Question: I have a XHTML page which on submission goes back to itself.The backing bean is session scoped. On the redirect to itself the page renders the h:dataable twice and gives me duplicate id error.I can visually see the table being rendered twice as well next to each other. I releaize that it has some thing to do with the fact that backing bean has a property of faces html table and on return it creates again but whats the solution.
Following is roughly derived from this <URL> from JavaBeat . Only main difference is that my backing bean is Session Scoped.
I also releaize that my question probably does not clears it enough but code should :) here it is
'''
import java.util.ArrayList;
import java.util.List;
import javax.faces.bean.ManagedBean;
import javax.faces.bean.SessionScoped;
import javax.faces.component.html.HtmlDataTable;
import javax.faces.event.ValueChangeEvent;
import com.example.common.web.bean.BaseBean;
@ManagedBean(name = "registrationBean")
@SessionScoped
public class RegisterationViewManagedBean extends BaseBean {
private String field;
private List<Employee> employees;
private Employee employee;
private HtmlDataTable htmlDataTable;
private List<Employee> list = new ArrayList();
public void setSelected(ValueChangeEvent event) {
employee = (Employee) htmlDataTable.getRowData();
list = new ArrayList<Employee>();
list.add(employee);
}
public List<Employee> getEmployees() {
return employees;
}
public void setEmployees(List<Employee> employees) {
this.employees = employees;
}
public HtmlDataTable getHtmlDataTable() {
return htmlDataTable;
}
public void setHtmlDataTable(HtmlDataTable htmlDataTable) {
this.htmlDataTable = htmlDataTable;
}
public Employee getEmployee() {
return employee;
}
public void setEmployee(Employee employee) {
this.employee = employee;
}
public String getField() {
return field;
}
public void setField(String field) {
this.field = field;
}
public String dataSubmit() {
for (Employee employee : this.list) {
System.out.println(employee.getCity());
System.out.println(employee.getName());
System.out.println(employee.getEmpNo());
}
return "success";
}
public String submit() {
this.employees = new ArrayList<Employee>();
Employee employee1 = new Employee();
employee1.setCity("Bangalore");
employee1.setEmpNo("1");
employee1.setName("Krishna");
Employee employee2 = new Employee();
employee2.setCity("Bangalore");
employee2.setEmpNo("2");
employee2.setName("ShunmugaRaja");
Employee employee3 = new Employee();
employee3.setCity("Bangalore");
employee3.setEmpNo("3");
employee3.setName("JoyChristy");
this.employees.add(employee1);
this.employees.add(employee2);
this.employees.add(employee3);
return "success";
}
}
'''
'''
<!DOCTYPE html PUBLIC "-//W3C//DTD XHTML 1.0 Transitional//EN"
"http://www.w3.org/TR/xhtml1/DTD/xhtml1-transitional.dtd">
<ui:composition xmlns="http://www.w3.org/1999/xhtml"
xmlns:ui="http://java.sun.com/jsf/facelets"
xmlns:h="http://java.sun.com/jsf/html"
xmlns:f="http://java.sun.com/jsf/core">
<ui:define name="body">
<h:form>
<h:dataTable var="loc" value="#{registrationBean.employees}"
binding="#{registrationBean.htmlDataTable}">
<h:column>
<h:selectOneRadio onclick="radioButton(this);"
valueChangeListener="#{registrationBean.setSelected}">
<f:selectItem itemValue="null" />
</h:selectOneRadio>
</h:column>
<h:column>
<h:outputText value="#{loc.name}" />
</h:column>
<h:column>
<h:outputText value="#{loc.empNo}" />
</h:column>
<h:column>
<h:outputText value="#{loc.city}" />
</h:column>
</h:dataTable>
<!-- Summary ends -->
<div class="submitButtons">
<h:commandButton id="register" action="#{registrationBean.submit}"
value="Perform Some Action" />
</div>
</h:form>
</ui:define>
</ui:composition>
'''
'''
Caused by: java.lang.IllegalStateException: component with duplicate id "j_id397249623_10fed7a7:j_id397249623_10fed7bd:j_id397249623_10fed793" found
at org.apache.myfaces.view.facelets.DefaultFaceletsStateManagementStrategy.checkIds(DefaultFaceletsStateManagementStrategy.java:784)
at org.apache.myfaces.view.facelets.DefaultFaceletsStateManagementStrategy.checkIds(DefaultFaceletsStateManagementStrategy.java:800)
at org.apache.myfaces.view.facelets.DefaultFaceletsStateManagementStrategy.checkIds(DefaultFaceletsStateManagementStrategy.java:800)
at org.apache.myfaces.view.facelets.DefaultFaceletsStateManagementStrategy.checkIds(DefaultFaceletsStateManagementStrategy.java:800)
at org.apache.myfaces.view.facelets.DefaultFaceletsStateManagementStrategy.saveView(DefaultFaceletsStateManagementStrategy.java:432)
at org.apache.myfaces.application.StateManagerImpl.saveView(StateManagerImpl.java:160)
at org.apache.myfaces.view.facelets.FaceletViewDeclarationLanguage.renderView(FaceletViewDeclarationLanguage.java:1554)
at org.apache.myfaces.application.ViewHandlerImpl.renderView(ViewHandlerImpl.java:281)
at javax.faces.application.ViewHandlerWrapper.renderView(ViewHandlerWrapper.java:59)
at org.apache.myfaces.tomahawk.application.ResourceViewHandlerWrapper.renderView(ResourceViewHandlerWrapper.java:93)
at javax.faces.application.ViewHandlerWrapper.renderView(ViewHandlerWrapper.java:59)
at org.apache.myfaces.lifecycle.RenderResponseExecutor.execute(RenderResponseExecutor.java:85)
at org.apache.myfaces.lifecycle.LifecycleImpl.render(LifecycleImpl.java:239)
at javax.faces.webapp.FacesServlet.service(FacesServlet.java:191)
'''

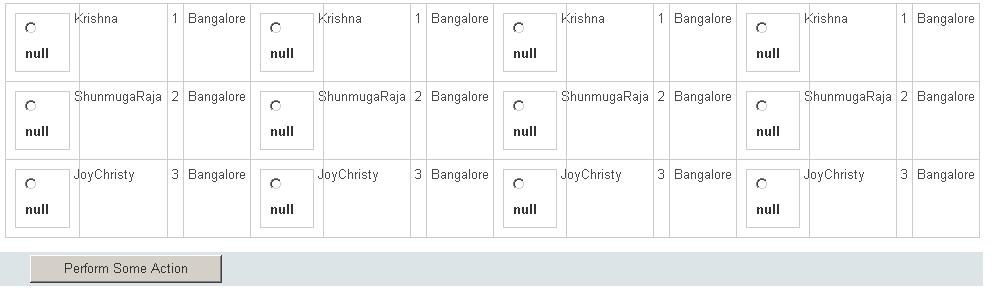
Answer: The problem is you are using a session scoped bean to store a page binding. The first time the page is rendered as expected. The second time, the binding has already a component, so all children is duplicated. The problem cannot be solved changing of JSF implementation (because both has the same code inherited from facelets). Try use two beans, one session scoped and the other one request scoped with the binding.